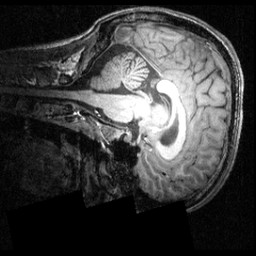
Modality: T1w
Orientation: sagittal
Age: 19
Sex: male
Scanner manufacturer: siemens
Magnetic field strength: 3.951 T
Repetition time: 1.5 s
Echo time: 0.00335 s